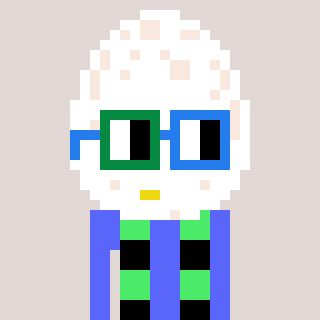
a pixel art character with square green and blue glasses, a egg-shaped head and a purple-colored body on a warm background